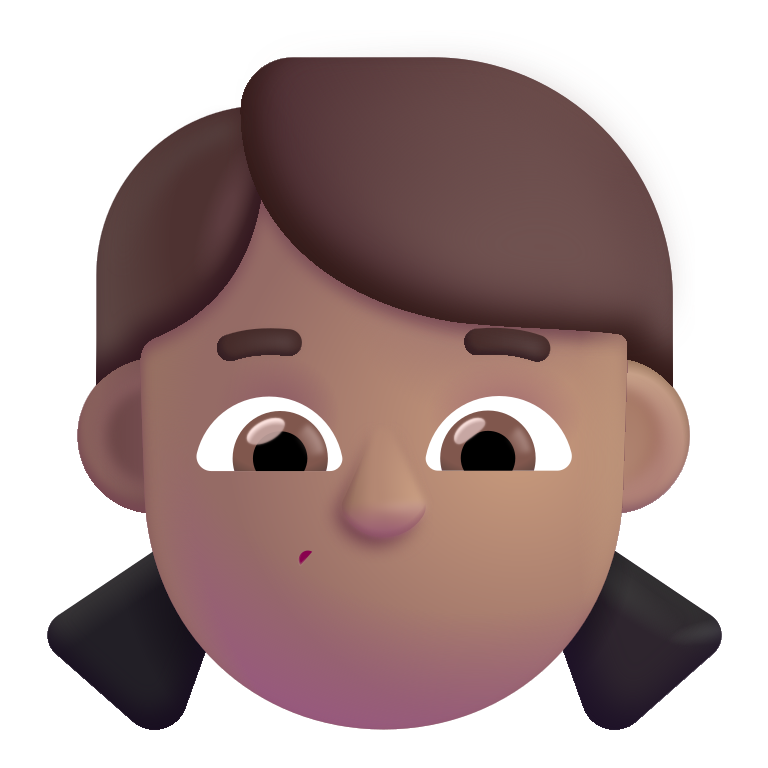
girl color